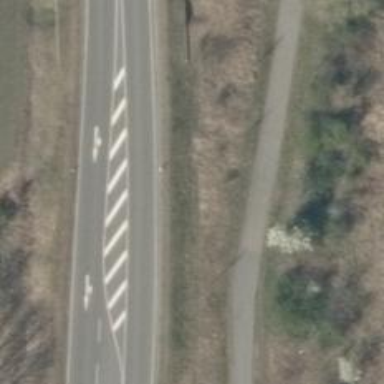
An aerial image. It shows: Asphalt path.